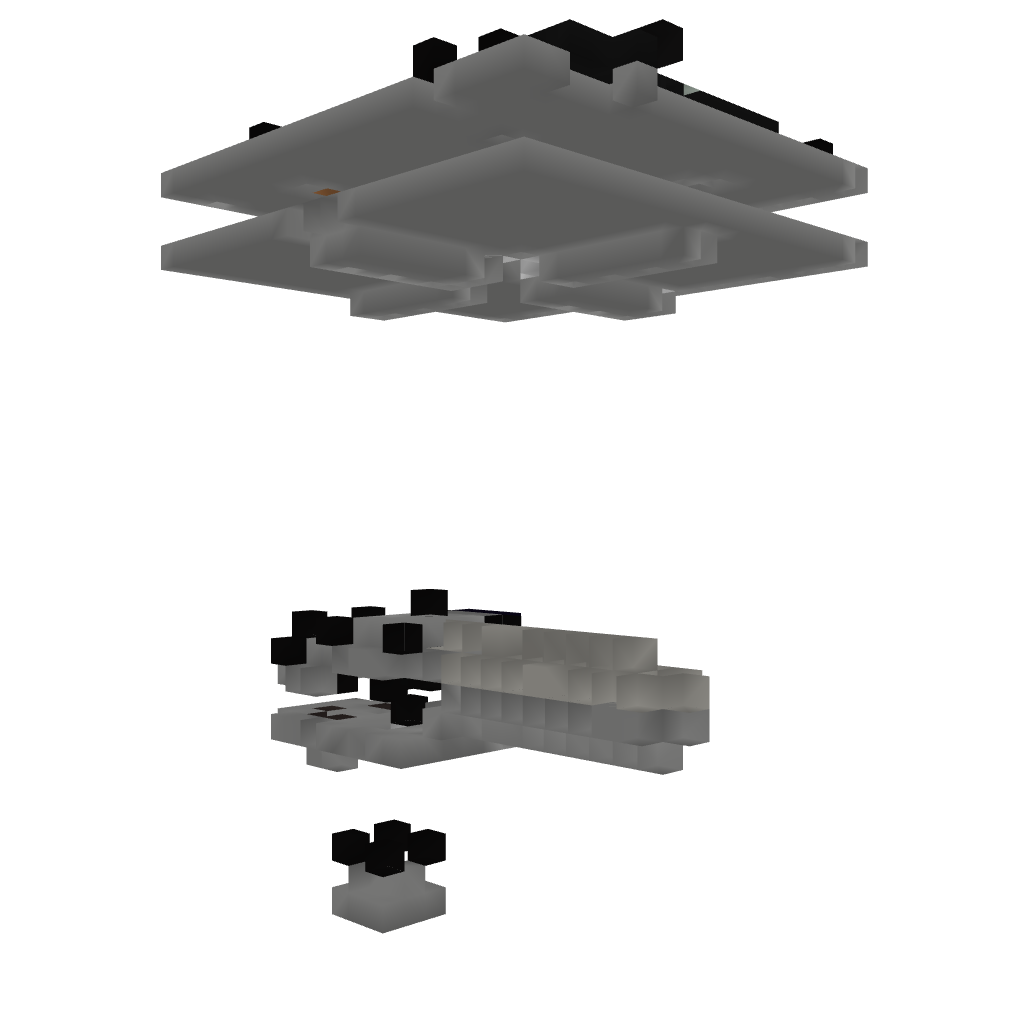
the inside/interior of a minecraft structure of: Mob XP Farm